Question: I need to read multiple csv files and merge them. The merged data is used for generating a chart (with the .NET chart control).
So far I've done this with a simple streamreader and added everything to one DataTable:
'''
while (sr.Peek() > -1)
{
strLine = sr.ReadLine();
strLine = strLine.TrimEnd(';');
strArray = strLine.Split(delimiter);
dataTableMergedData.Rows.Add(strArray);
}
'''
But now there is the problem, that the logfiles can change. As you can see here, newer logfiles have got additional columns:
My current procedure doesn't work now and I'm asking for advice how to do this. Performance is important due to the fact, that every logfile contains about 1500 lines and up to 100 columns and the logfiles get merged up to a one-year-period (equals 365 files).
I would do it that way: Creating a DataTable, which should contain all data at the end and reading each logfile into a seperate DataTable. After each read operation I would add the seperate DataTable to the "big" DataTable, check if columns have changed and add the new columns if they did.
But I'm afraid that using DataTables would affect the performance.
Note: I'm doing this with winforms, but I think that doesn't matter anyway.
Tried <URL> but this is about 4 times slower than my current solution.
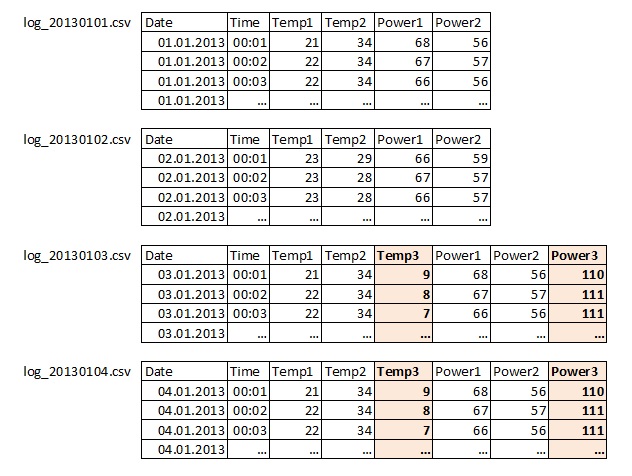
Answer: After hours of testing I did it the way I described it in the question:
Firstly I created a 'DataTable' which should contain all the data at the end. Then I am going through all logfiles by a foreach-loop and for every logfile I create another 'DataTable' and fill it with the csv-data from the logfile. This table gets added to the first 'DataTable' and no matter if they have different columns, they get added properly.
This may costs some performance compared to a simple 'StreamReader', but It is more easier to extend and still faster than the LumenWorks CsvReader.